Aerial crown-view tile of a tropical tree (Barro Colorado Island, Panama), acquired 20250512:
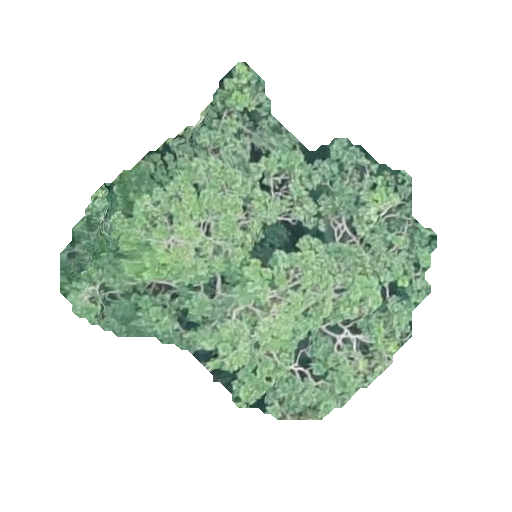
Species: Simarouba amara
GBIF accepted scientific name: Simarouba amara
Crown area: 116.898 m²